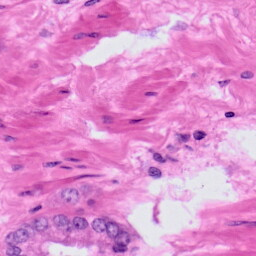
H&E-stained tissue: Prostate